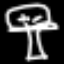
Label: mushroom